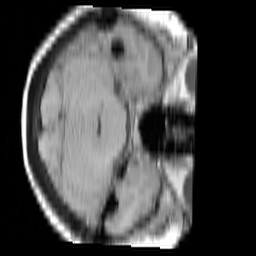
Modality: T1w
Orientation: axial
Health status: ill
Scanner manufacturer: siemens
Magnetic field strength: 3 T
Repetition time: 0.4 s
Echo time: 0.00272 s